Question: I am creating a table in HTML like this:

The table is:
'''
<table class="table" style="font-size:22px; width:100%">
'''
I would like to have everything fit into the page's width. And if it can't fit, then I would like the team names to be truncated with an ellipsis. Is this possible with HTML?
Here is what I've tried so far:
'''
<style>
table td {
overflow: hidden;
text-overflow: ellipsis;
-o-text-overflow: ellipsis;
white-space: nowrap;
}
</style>
'''
And here is the Fiddle: <URL>
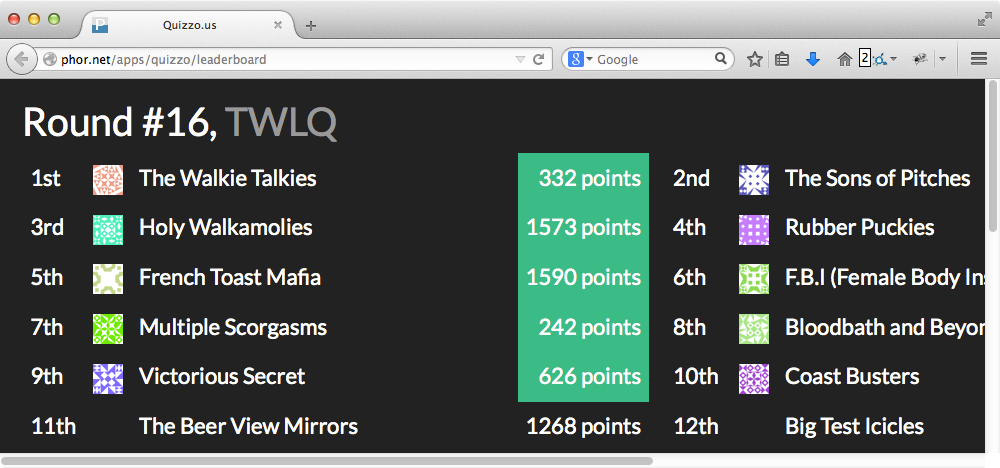
Answer: It's possible. All you need to do is to add 'max-width' property to your 'td'. Like this:
'''
table td {
overflow: hidden;
text-overflow: ellipsis;
-o-text-overflow: ellipsis;
white-space: nowrap;
max-width:100px;
}
'''
# DEMO